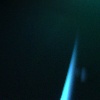
Label: space